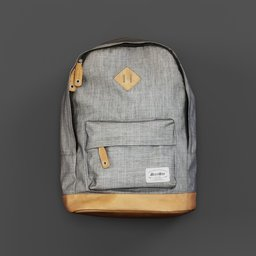
Label: tools